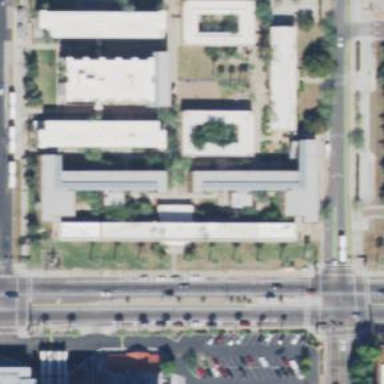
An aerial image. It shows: Residential building part of university campus.